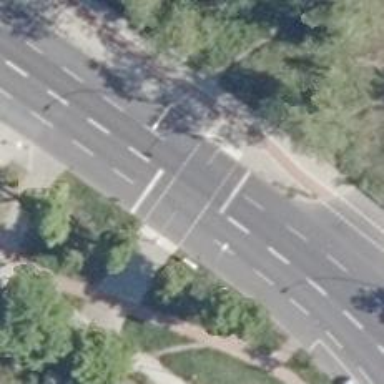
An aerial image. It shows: Road with traffic signals at crossing.